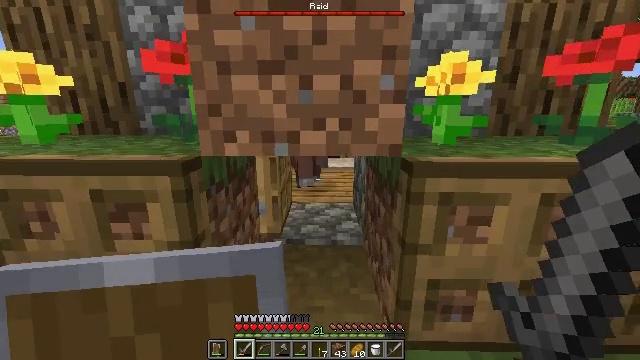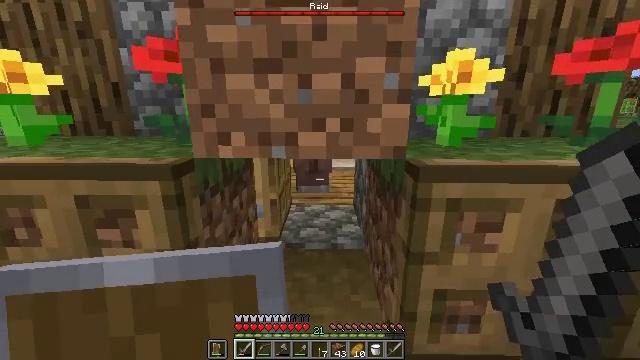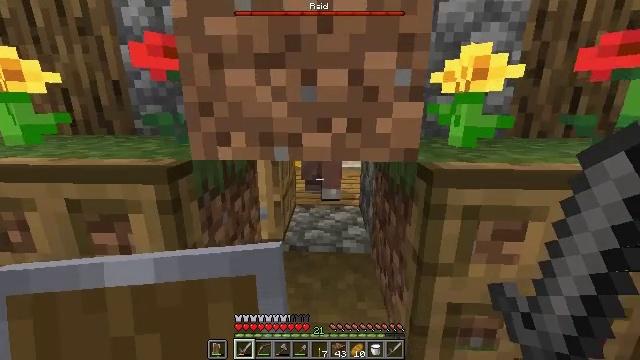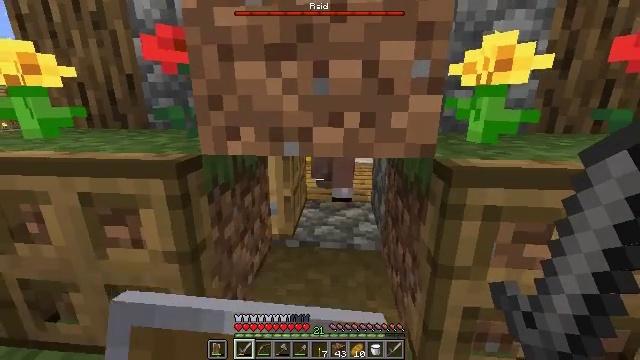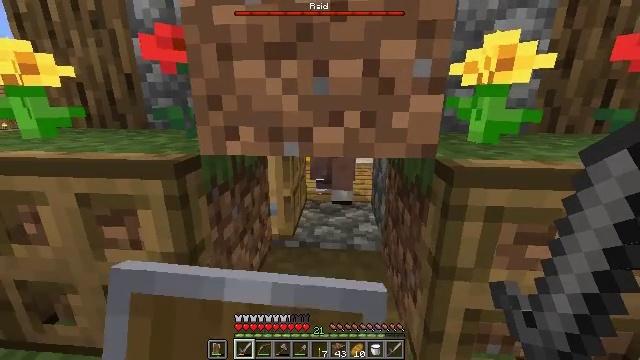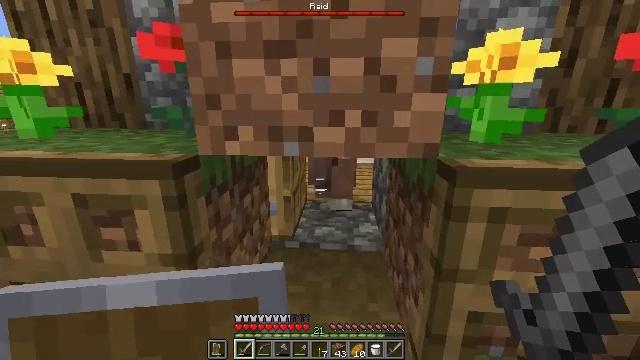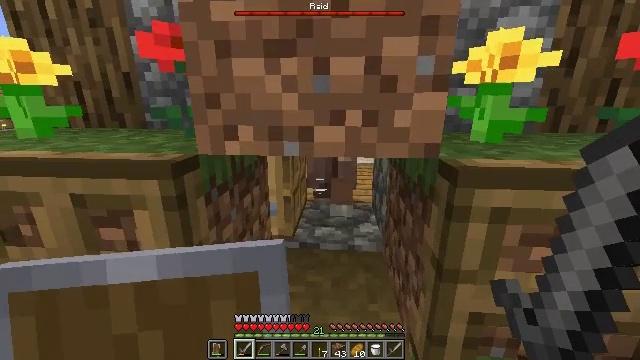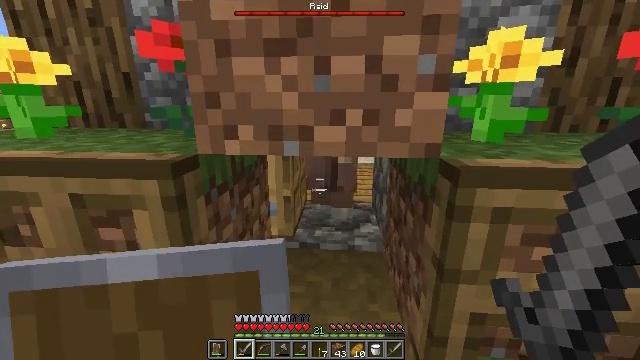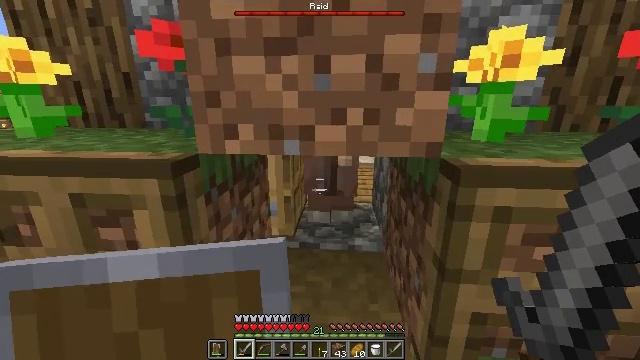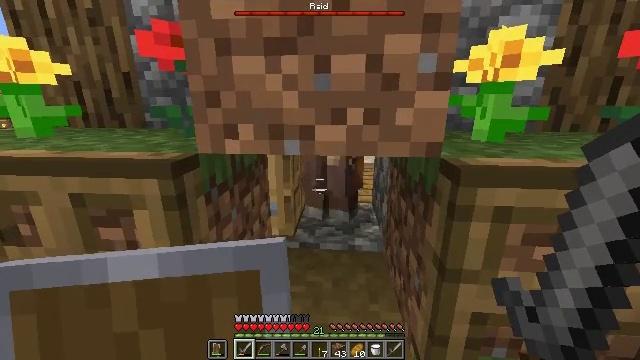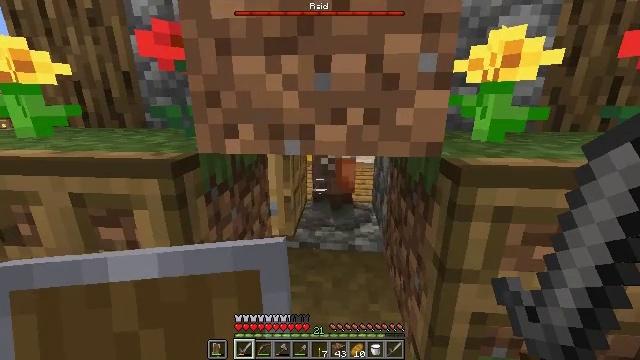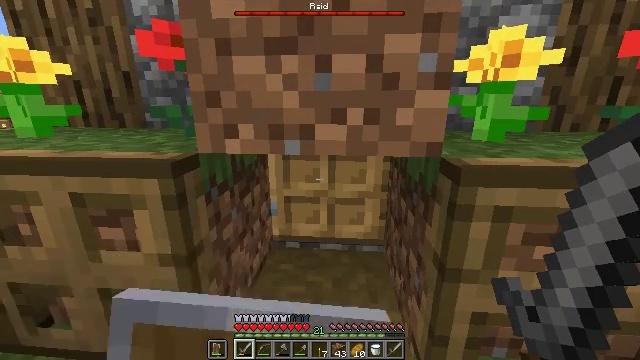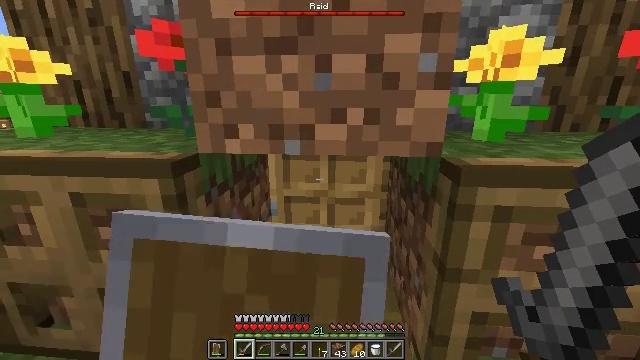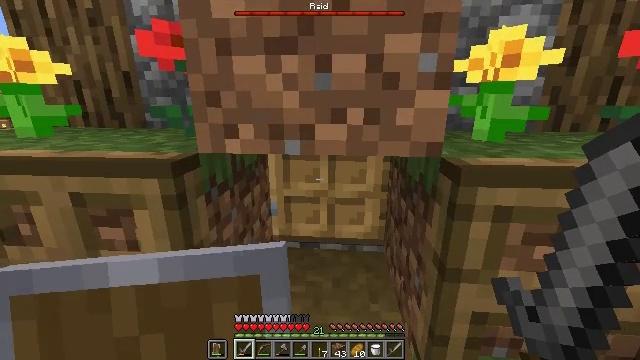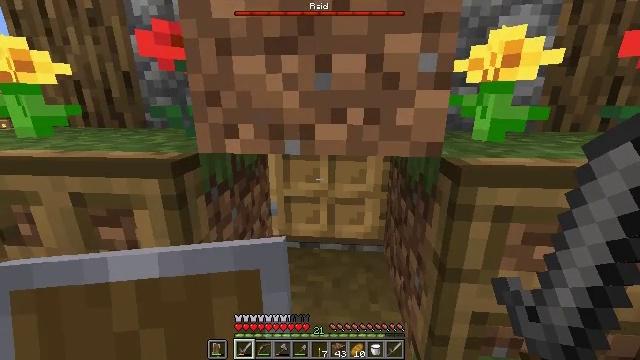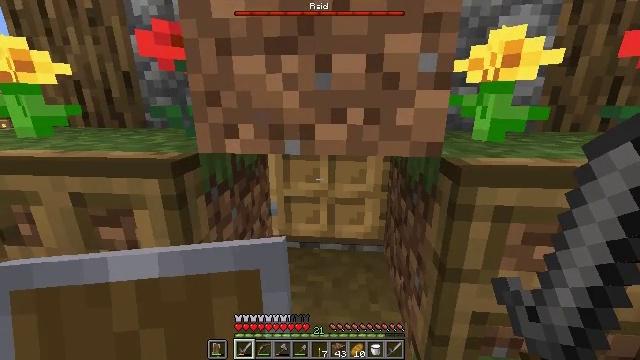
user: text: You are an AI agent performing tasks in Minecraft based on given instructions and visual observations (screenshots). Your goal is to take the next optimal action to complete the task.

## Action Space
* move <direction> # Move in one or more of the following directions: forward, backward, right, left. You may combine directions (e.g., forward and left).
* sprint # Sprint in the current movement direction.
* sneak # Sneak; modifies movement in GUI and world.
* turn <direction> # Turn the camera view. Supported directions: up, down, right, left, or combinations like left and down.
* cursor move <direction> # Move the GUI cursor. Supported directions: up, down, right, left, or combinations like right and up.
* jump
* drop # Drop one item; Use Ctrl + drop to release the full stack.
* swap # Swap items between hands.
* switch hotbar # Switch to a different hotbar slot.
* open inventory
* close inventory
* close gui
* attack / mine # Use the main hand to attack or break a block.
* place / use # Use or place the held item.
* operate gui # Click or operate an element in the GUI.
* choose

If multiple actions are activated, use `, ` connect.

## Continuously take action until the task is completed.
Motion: motion action
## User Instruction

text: Mine the glass pane carefully.
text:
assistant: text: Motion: move forward, sneak
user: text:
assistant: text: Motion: move forward, sneak, turn left
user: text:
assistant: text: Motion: sneak, turn left and down, use / place
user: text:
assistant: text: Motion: sneak, use / place
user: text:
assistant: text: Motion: sneak
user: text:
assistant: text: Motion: sneak
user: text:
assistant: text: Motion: sneak
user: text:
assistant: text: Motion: sneak
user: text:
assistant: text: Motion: sneak
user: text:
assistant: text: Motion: sneak
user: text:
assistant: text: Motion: sneak, use / place
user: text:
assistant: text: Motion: sneak, use / place
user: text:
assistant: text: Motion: sneak
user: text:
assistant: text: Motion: sneak
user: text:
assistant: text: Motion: sneak
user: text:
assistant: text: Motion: sneak
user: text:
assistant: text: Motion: sneak
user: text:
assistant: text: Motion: sneak
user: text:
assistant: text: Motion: sneak
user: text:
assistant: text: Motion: sneak, use / place
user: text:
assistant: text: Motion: sneak, use / place
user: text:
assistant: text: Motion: sneak
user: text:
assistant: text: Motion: sneak
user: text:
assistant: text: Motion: sneak
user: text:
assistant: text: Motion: sneak
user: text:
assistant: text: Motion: sneak
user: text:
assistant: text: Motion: sneak
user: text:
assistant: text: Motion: sneak
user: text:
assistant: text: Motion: no_op
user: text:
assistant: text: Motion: use / place